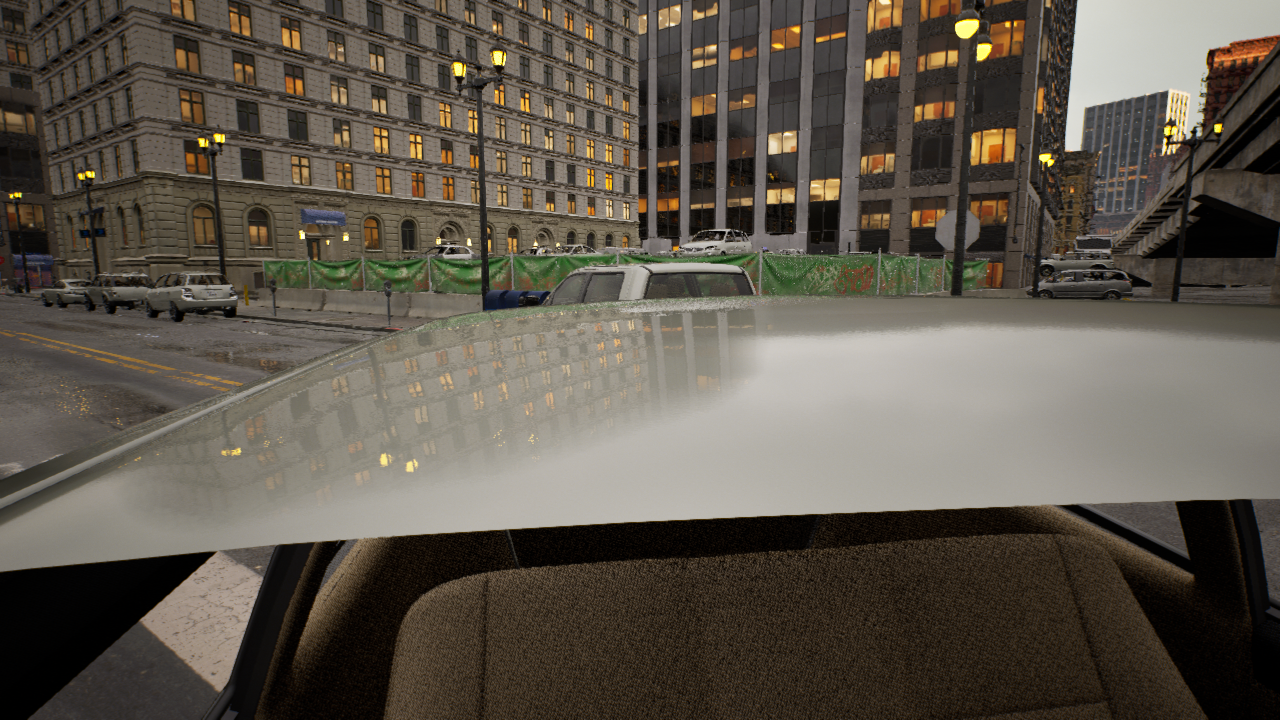
Venue: intersection
Lighting: golden hour
Vehicle rig: pickup